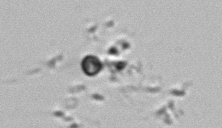
Label: Phaeocystis_debris